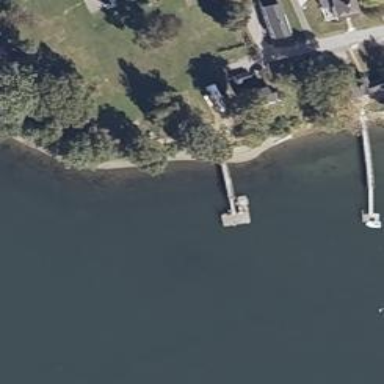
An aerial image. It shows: Man-made pier.